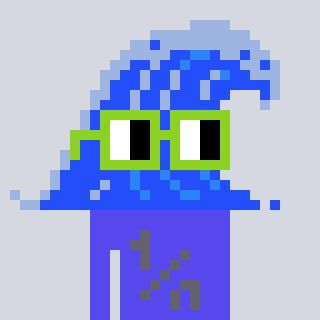
a pixel art character with square light green glasses, a wave-shaped head and a computerblue-colored body on a cool background